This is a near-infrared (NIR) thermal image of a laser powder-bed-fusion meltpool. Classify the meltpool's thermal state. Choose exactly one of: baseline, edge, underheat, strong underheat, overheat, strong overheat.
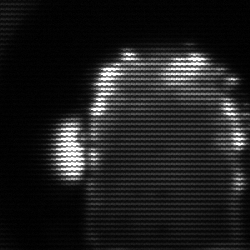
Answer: baseline